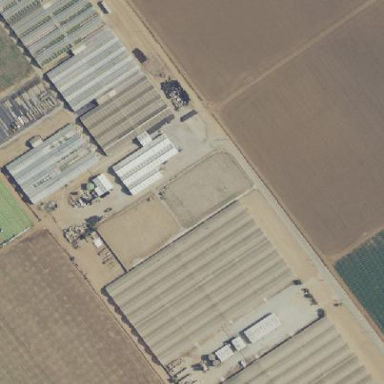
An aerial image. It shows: Area dedicated to greenhouse horticulture.